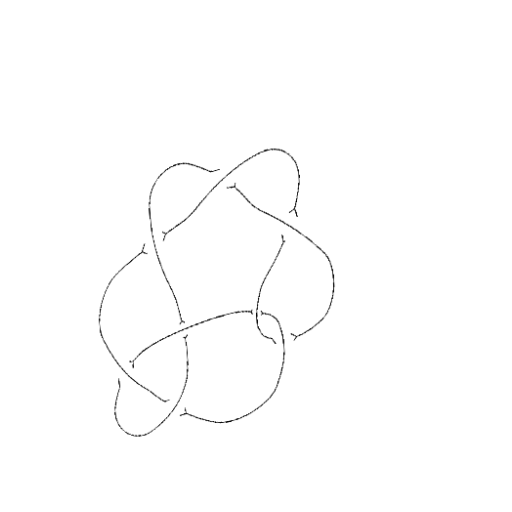
Crossing number: 8